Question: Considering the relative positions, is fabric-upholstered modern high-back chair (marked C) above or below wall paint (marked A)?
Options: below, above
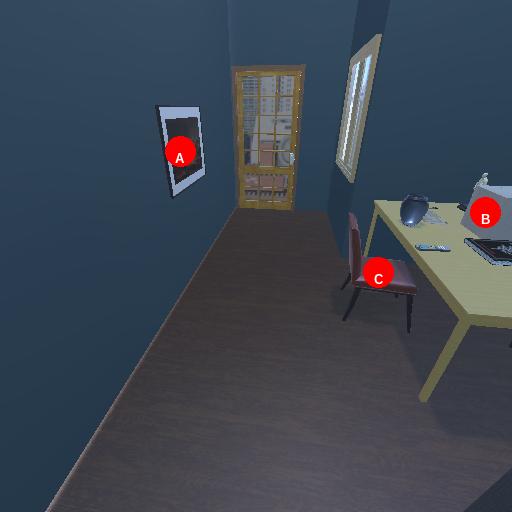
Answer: below